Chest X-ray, AP view. Patient: 58 years old, sex M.
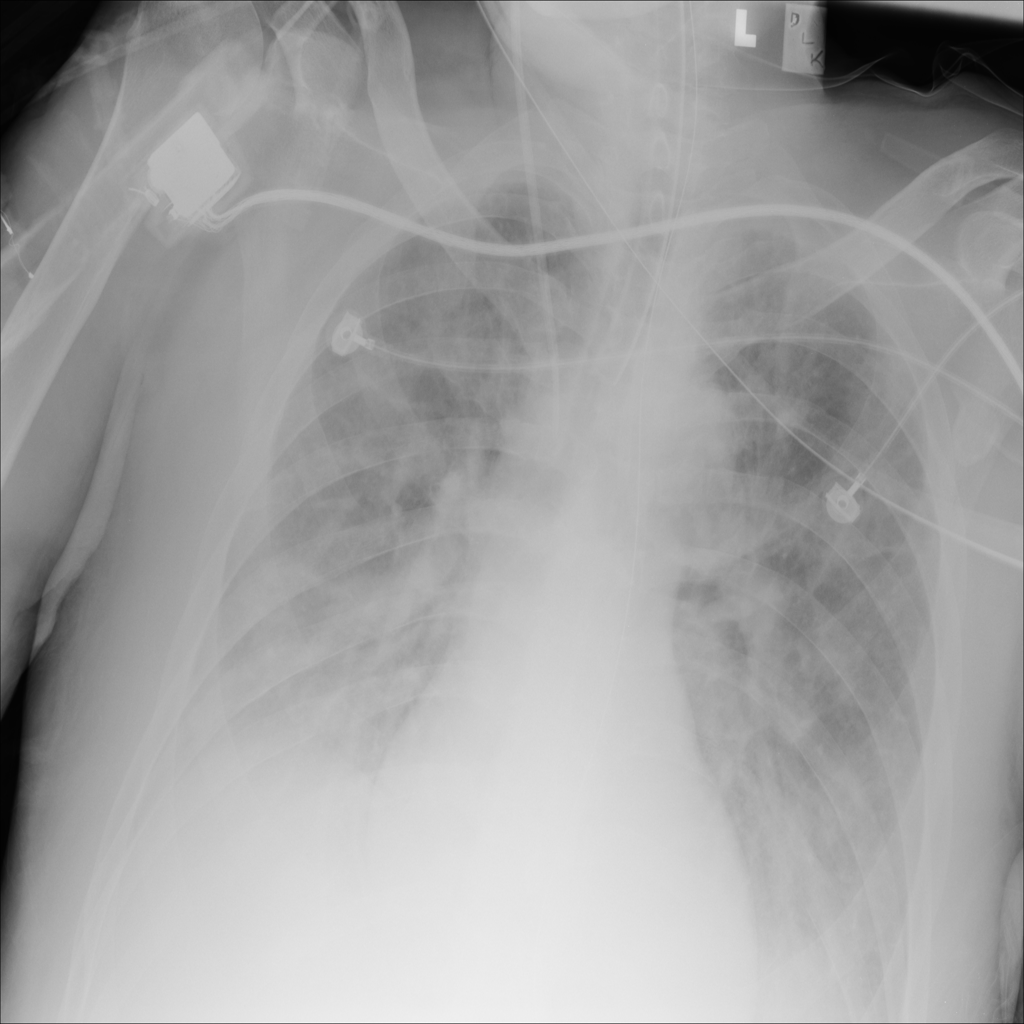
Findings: Infiltration